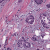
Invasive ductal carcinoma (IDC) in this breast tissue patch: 0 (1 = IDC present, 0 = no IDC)